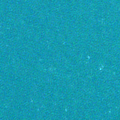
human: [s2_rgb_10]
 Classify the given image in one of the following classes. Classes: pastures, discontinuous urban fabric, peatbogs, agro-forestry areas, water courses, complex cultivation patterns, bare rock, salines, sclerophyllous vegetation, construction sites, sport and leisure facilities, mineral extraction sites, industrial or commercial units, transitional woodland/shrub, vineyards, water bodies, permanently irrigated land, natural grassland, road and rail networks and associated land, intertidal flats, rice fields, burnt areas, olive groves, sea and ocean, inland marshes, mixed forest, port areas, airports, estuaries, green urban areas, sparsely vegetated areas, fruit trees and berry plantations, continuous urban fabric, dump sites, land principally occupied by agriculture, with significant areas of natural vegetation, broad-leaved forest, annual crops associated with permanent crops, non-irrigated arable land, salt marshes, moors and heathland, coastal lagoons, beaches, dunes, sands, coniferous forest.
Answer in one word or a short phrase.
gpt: sea and ocean